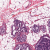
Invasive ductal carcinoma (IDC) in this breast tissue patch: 0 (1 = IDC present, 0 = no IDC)